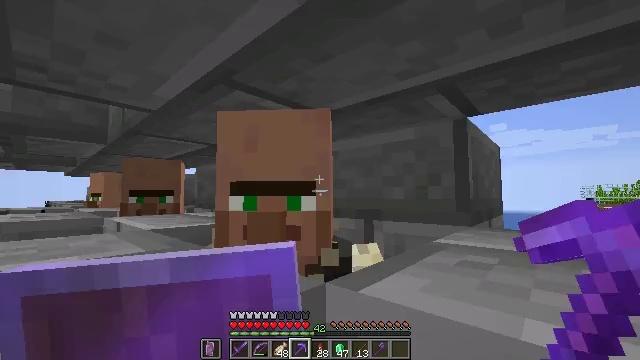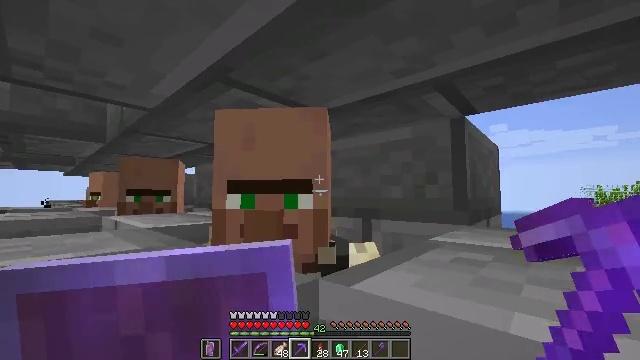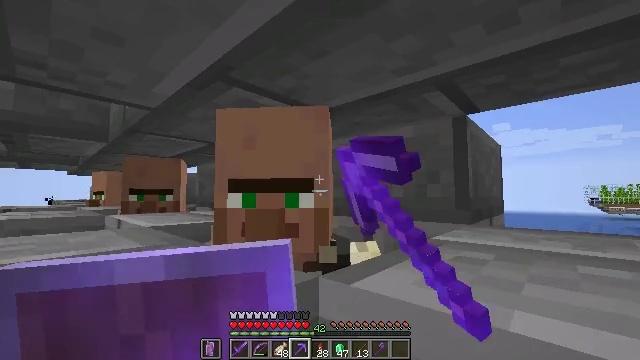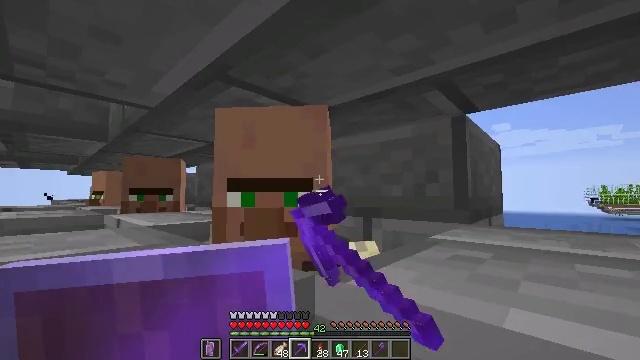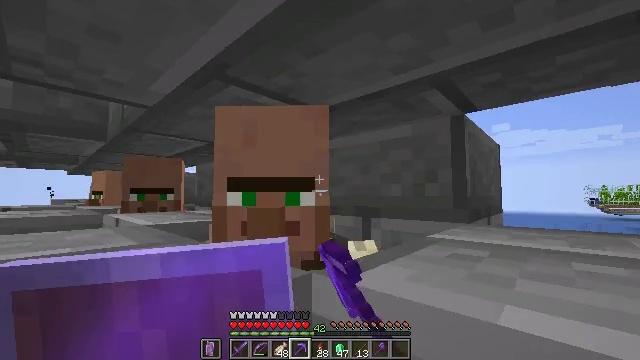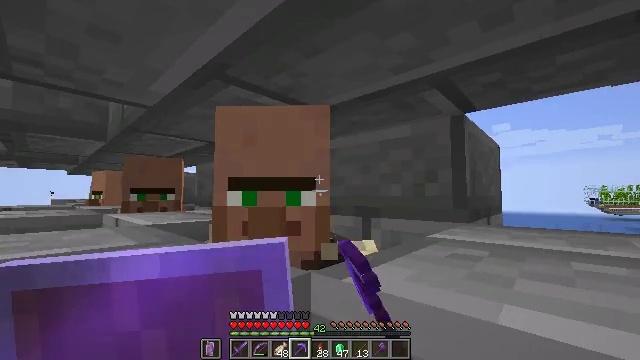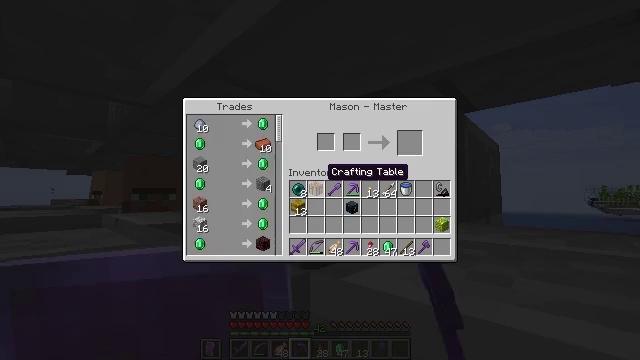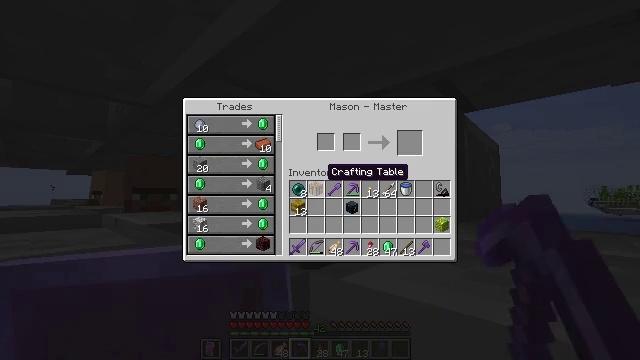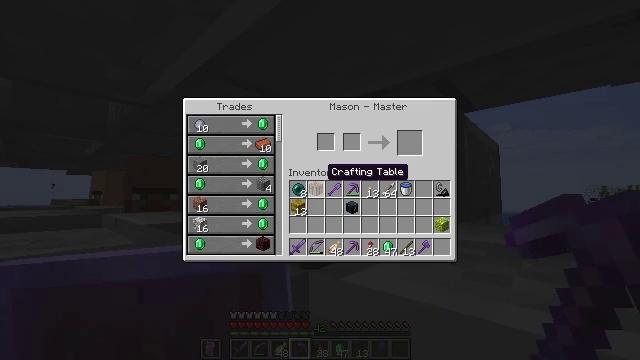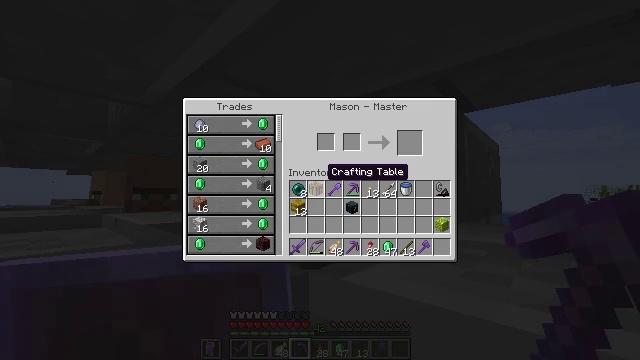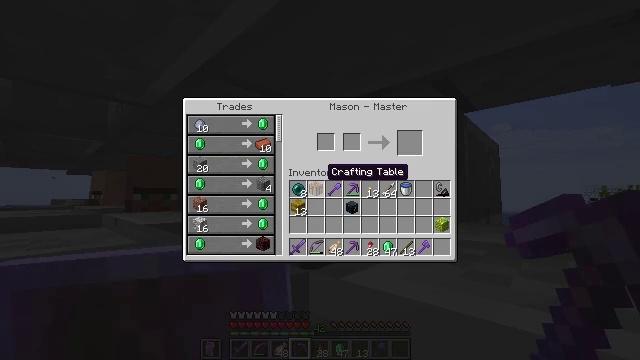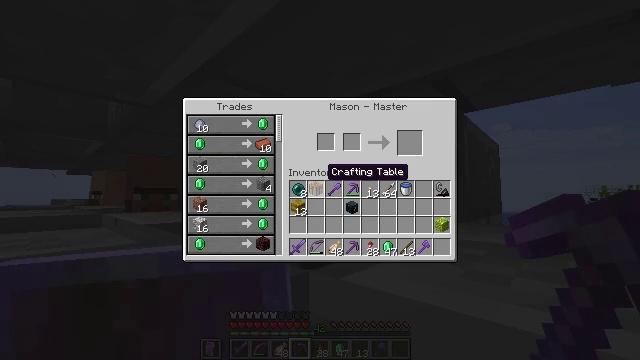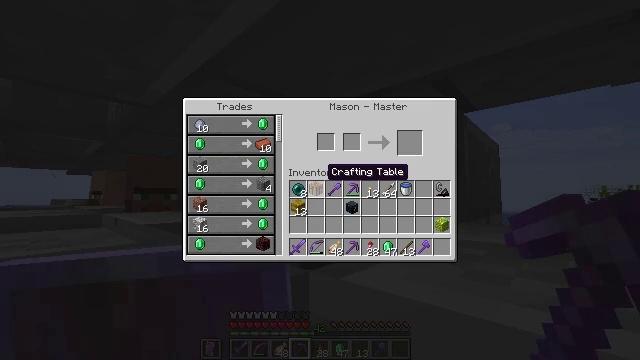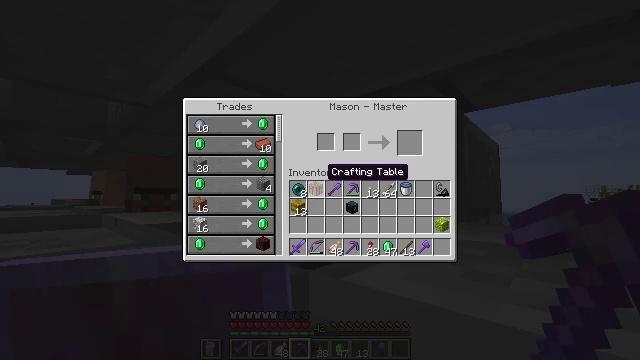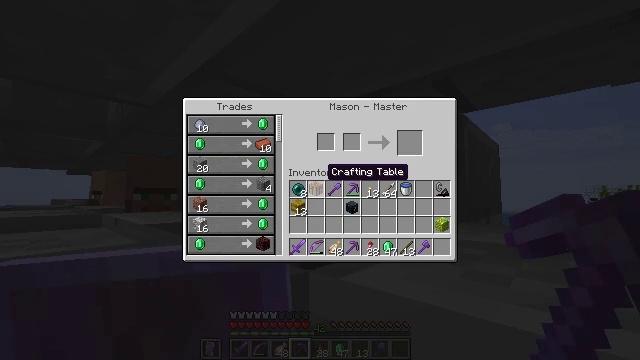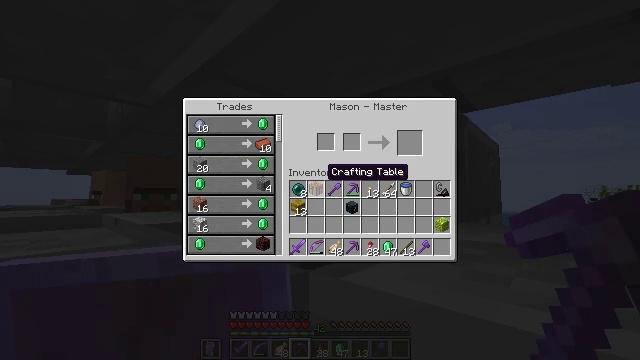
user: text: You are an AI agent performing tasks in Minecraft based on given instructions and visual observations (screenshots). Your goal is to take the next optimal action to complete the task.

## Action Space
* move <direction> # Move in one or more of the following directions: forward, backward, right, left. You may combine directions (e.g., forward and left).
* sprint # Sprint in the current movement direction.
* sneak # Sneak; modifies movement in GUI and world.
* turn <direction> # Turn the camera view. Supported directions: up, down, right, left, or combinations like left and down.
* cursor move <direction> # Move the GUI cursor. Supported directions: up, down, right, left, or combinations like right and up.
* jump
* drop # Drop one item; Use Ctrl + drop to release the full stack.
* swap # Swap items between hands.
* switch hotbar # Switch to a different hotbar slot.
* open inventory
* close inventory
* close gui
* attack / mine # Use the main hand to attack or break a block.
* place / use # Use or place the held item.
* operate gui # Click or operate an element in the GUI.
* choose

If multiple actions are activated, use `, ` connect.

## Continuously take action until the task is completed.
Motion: motion action
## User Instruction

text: Open the furnace and craft black glazed terracotta.
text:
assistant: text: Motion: use / place
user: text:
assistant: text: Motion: use / place
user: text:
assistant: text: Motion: no_op
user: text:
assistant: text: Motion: no_op
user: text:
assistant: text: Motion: no_op
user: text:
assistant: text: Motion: no_op
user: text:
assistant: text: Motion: no_op
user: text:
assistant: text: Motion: no_op
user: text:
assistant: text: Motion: no_op
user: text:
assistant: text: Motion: no_op
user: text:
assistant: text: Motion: no_op
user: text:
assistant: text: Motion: no_op
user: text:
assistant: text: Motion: no_op
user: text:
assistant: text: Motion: no_op
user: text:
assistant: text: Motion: no_op
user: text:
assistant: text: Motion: no_op
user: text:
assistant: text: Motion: no_op
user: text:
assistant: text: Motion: no_op
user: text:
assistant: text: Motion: no_op
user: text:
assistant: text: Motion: no_op
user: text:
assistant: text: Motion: no_op
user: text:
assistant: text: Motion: turn left
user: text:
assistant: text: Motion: turn left
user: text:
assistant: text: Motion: no_op
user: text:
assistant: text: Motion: no_op
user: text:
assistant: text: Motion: no_op
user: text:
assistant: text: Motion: no_op
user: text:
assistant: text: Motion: no_op
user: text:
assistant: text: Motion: no_op
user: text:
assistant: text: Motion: no_op